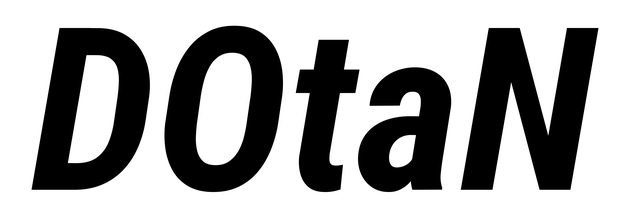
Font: Roboto-Italic_Condensed_Bold_Italic